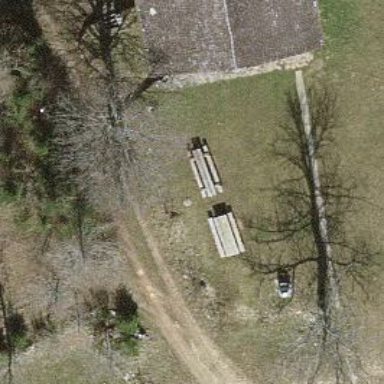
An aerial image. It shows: Picnic table located in leisure land area.